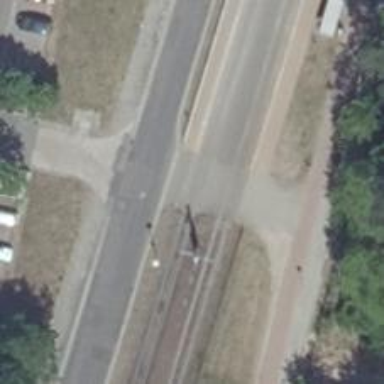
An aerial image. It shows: Crossing for the railway.